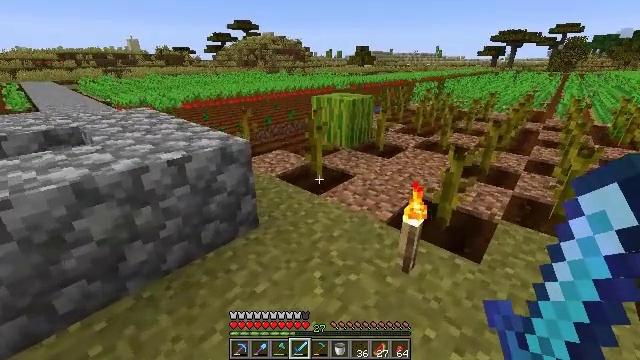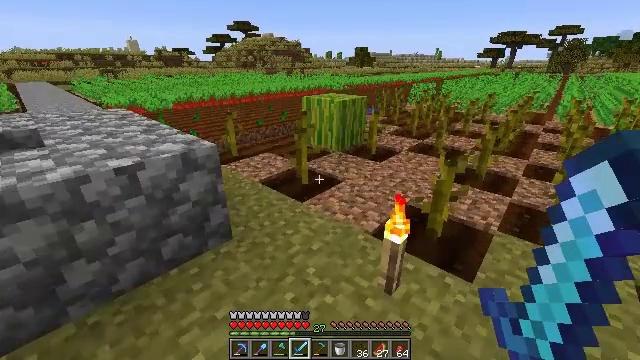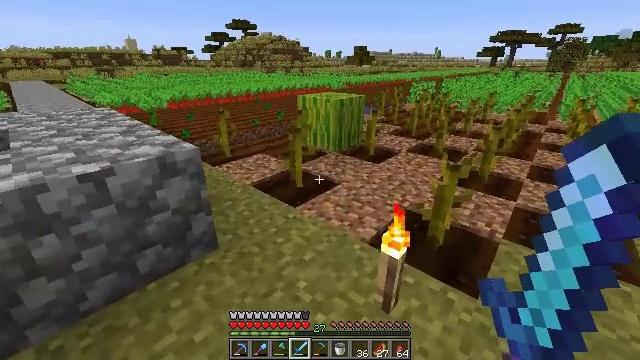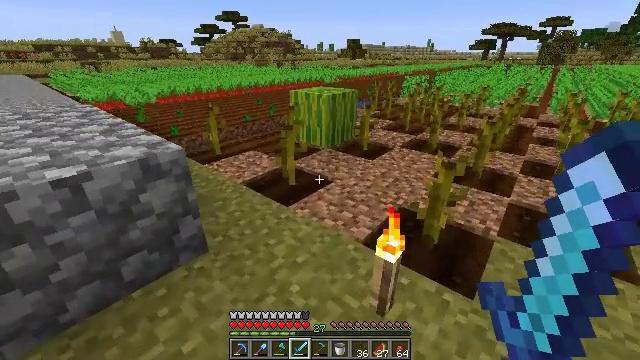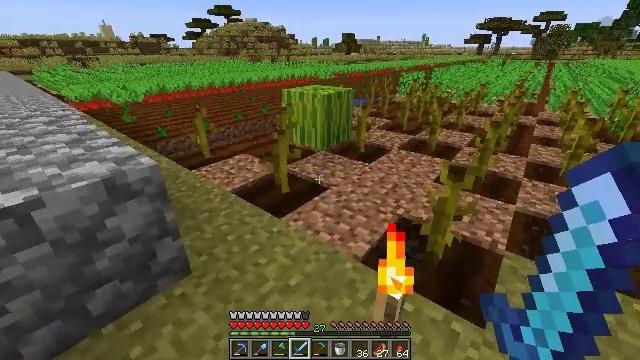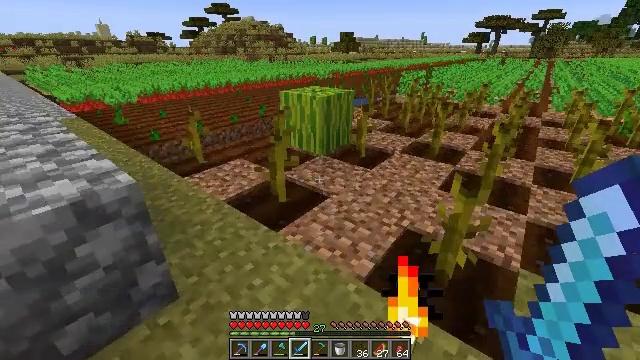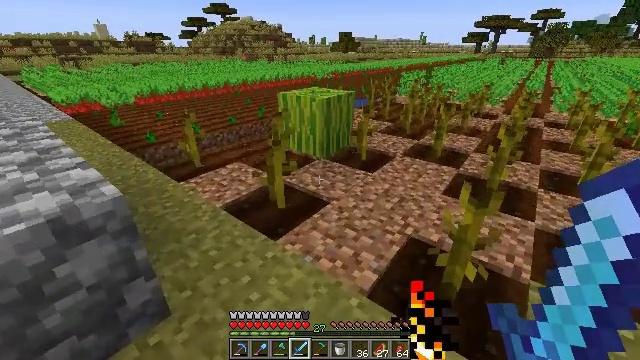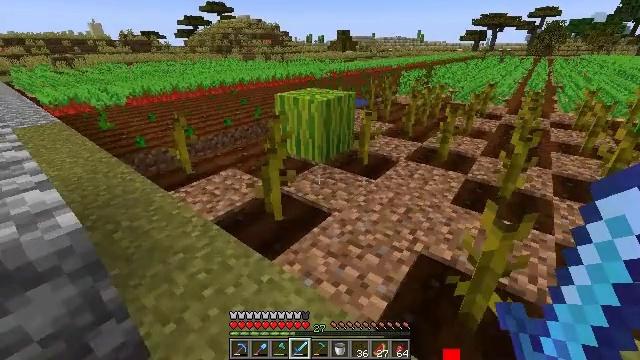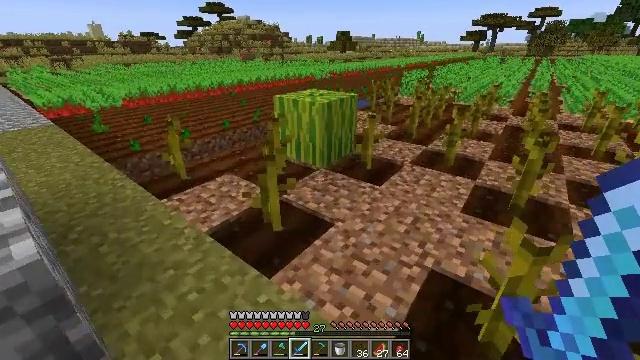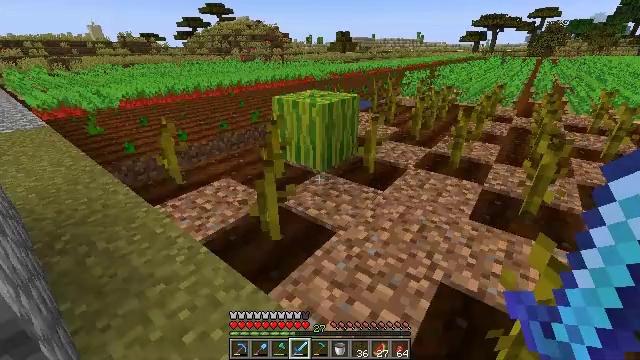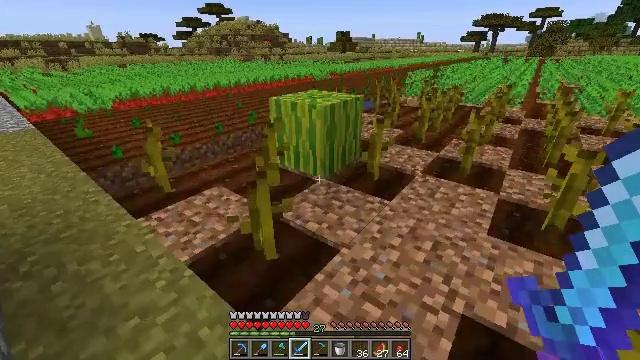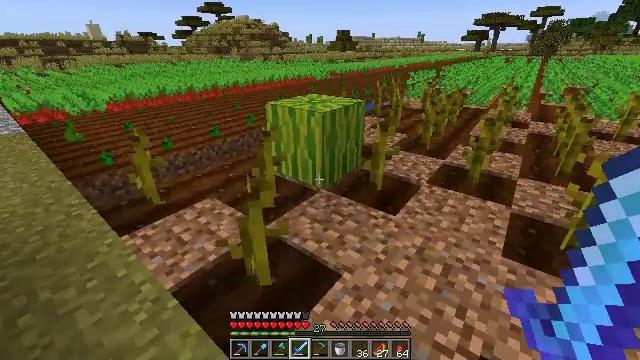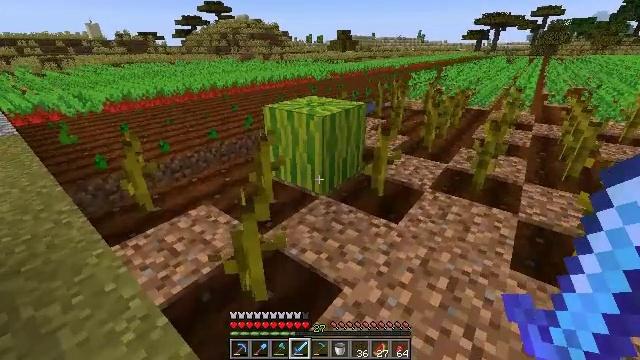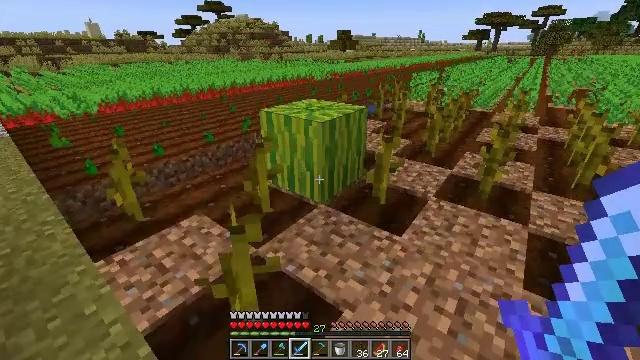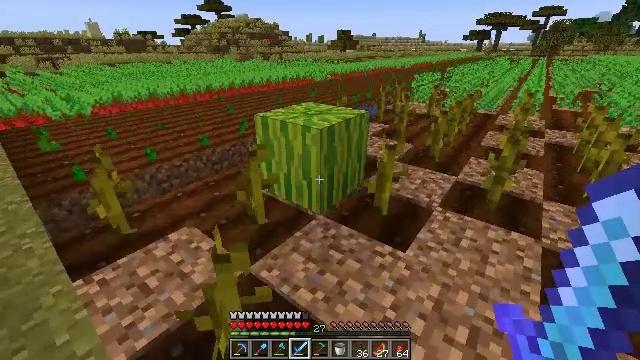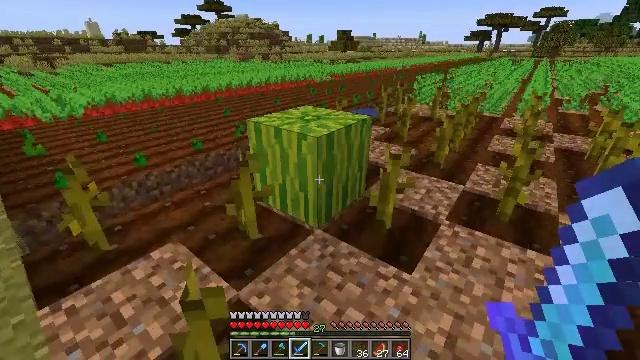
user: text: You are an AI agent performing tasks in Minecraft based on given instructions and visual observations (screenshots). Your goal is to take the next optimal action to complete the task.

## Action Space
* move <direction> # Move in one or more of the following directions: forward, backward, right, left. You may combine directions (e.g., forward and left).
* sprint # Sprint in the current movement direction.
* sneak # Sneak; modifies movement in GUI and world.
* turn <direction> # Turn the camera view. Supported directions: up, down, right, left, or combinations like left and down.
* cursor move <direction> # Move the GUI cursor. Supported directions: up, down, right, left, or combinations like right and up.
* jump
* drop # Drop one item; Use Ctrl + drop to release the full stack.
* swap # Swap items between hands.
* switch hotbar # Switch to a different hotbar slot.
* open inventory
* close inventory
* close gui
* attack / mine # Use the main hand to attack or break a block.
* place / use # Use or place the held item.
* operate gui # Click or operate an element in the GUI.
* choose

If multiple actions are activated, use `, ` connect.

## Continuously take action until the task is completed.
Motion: motion action
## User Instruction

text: Harvest melon from the farm.
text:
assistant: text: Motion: move forward
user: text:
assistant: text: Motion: move forward
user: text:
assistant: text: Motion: move forward, turn right and down
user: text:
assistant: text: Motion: move forward, turn right
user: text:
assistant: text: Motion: move forward
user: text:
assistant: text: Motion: move forward
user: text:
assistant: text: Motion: move forward
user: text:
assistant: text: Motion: move forward
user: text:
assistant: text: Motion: move forward
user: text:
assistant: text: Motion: move forward
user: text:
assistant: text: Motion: move forward
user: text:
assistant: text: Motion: move forward
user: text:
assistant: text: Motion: move forward
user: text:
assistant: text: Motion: move forward
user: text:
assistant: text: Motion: move forward
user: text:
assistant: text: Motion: move forward
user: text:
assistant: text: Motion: move forward
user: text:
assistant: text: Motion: move forward, turn down
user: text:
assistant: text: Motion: move forward, turn down
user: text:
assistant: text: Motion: move forward, turn down
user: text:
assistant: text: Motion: move forward, turn down
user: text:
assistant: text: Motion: move forward
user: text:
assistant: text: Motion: turn down, attack / mine
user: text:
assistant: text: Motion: turn down, attack / mine
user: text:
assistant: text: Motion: attack / mine
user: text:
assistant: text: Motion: attack / mine
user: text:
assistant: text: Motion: turn right, attack / mine
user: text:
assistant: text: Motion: attack / mine
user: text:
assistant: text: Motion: attack / mine
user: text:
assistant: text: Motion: attack / mine